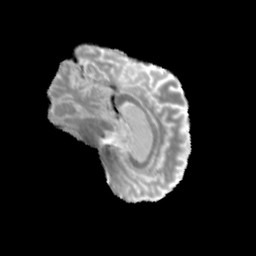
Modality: MD
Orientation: sagittal
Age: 76
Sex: female
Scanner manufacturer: siemens
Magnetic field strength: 3 T
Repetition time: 3.23 s
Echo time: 0.0892 s